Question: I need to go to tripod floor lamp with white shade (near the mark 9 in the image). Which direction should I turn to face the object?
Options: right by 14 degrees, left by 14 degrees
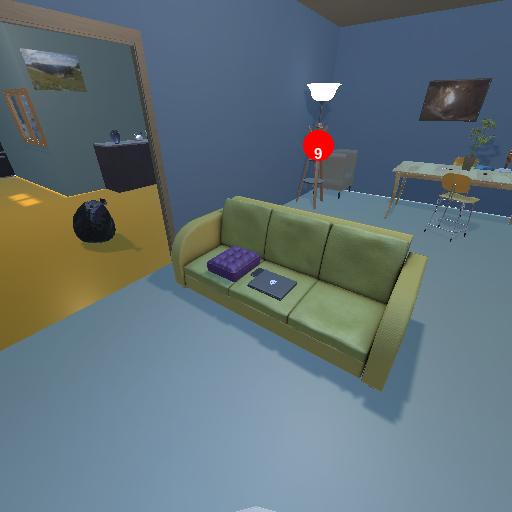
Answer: right by 14 degrees